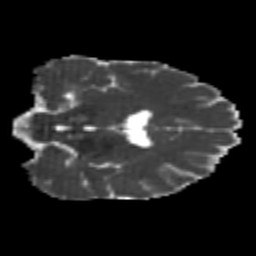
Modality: MD
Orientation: coronal
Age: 20
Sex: male
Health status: healthy
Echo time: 0.074 s